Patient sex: F
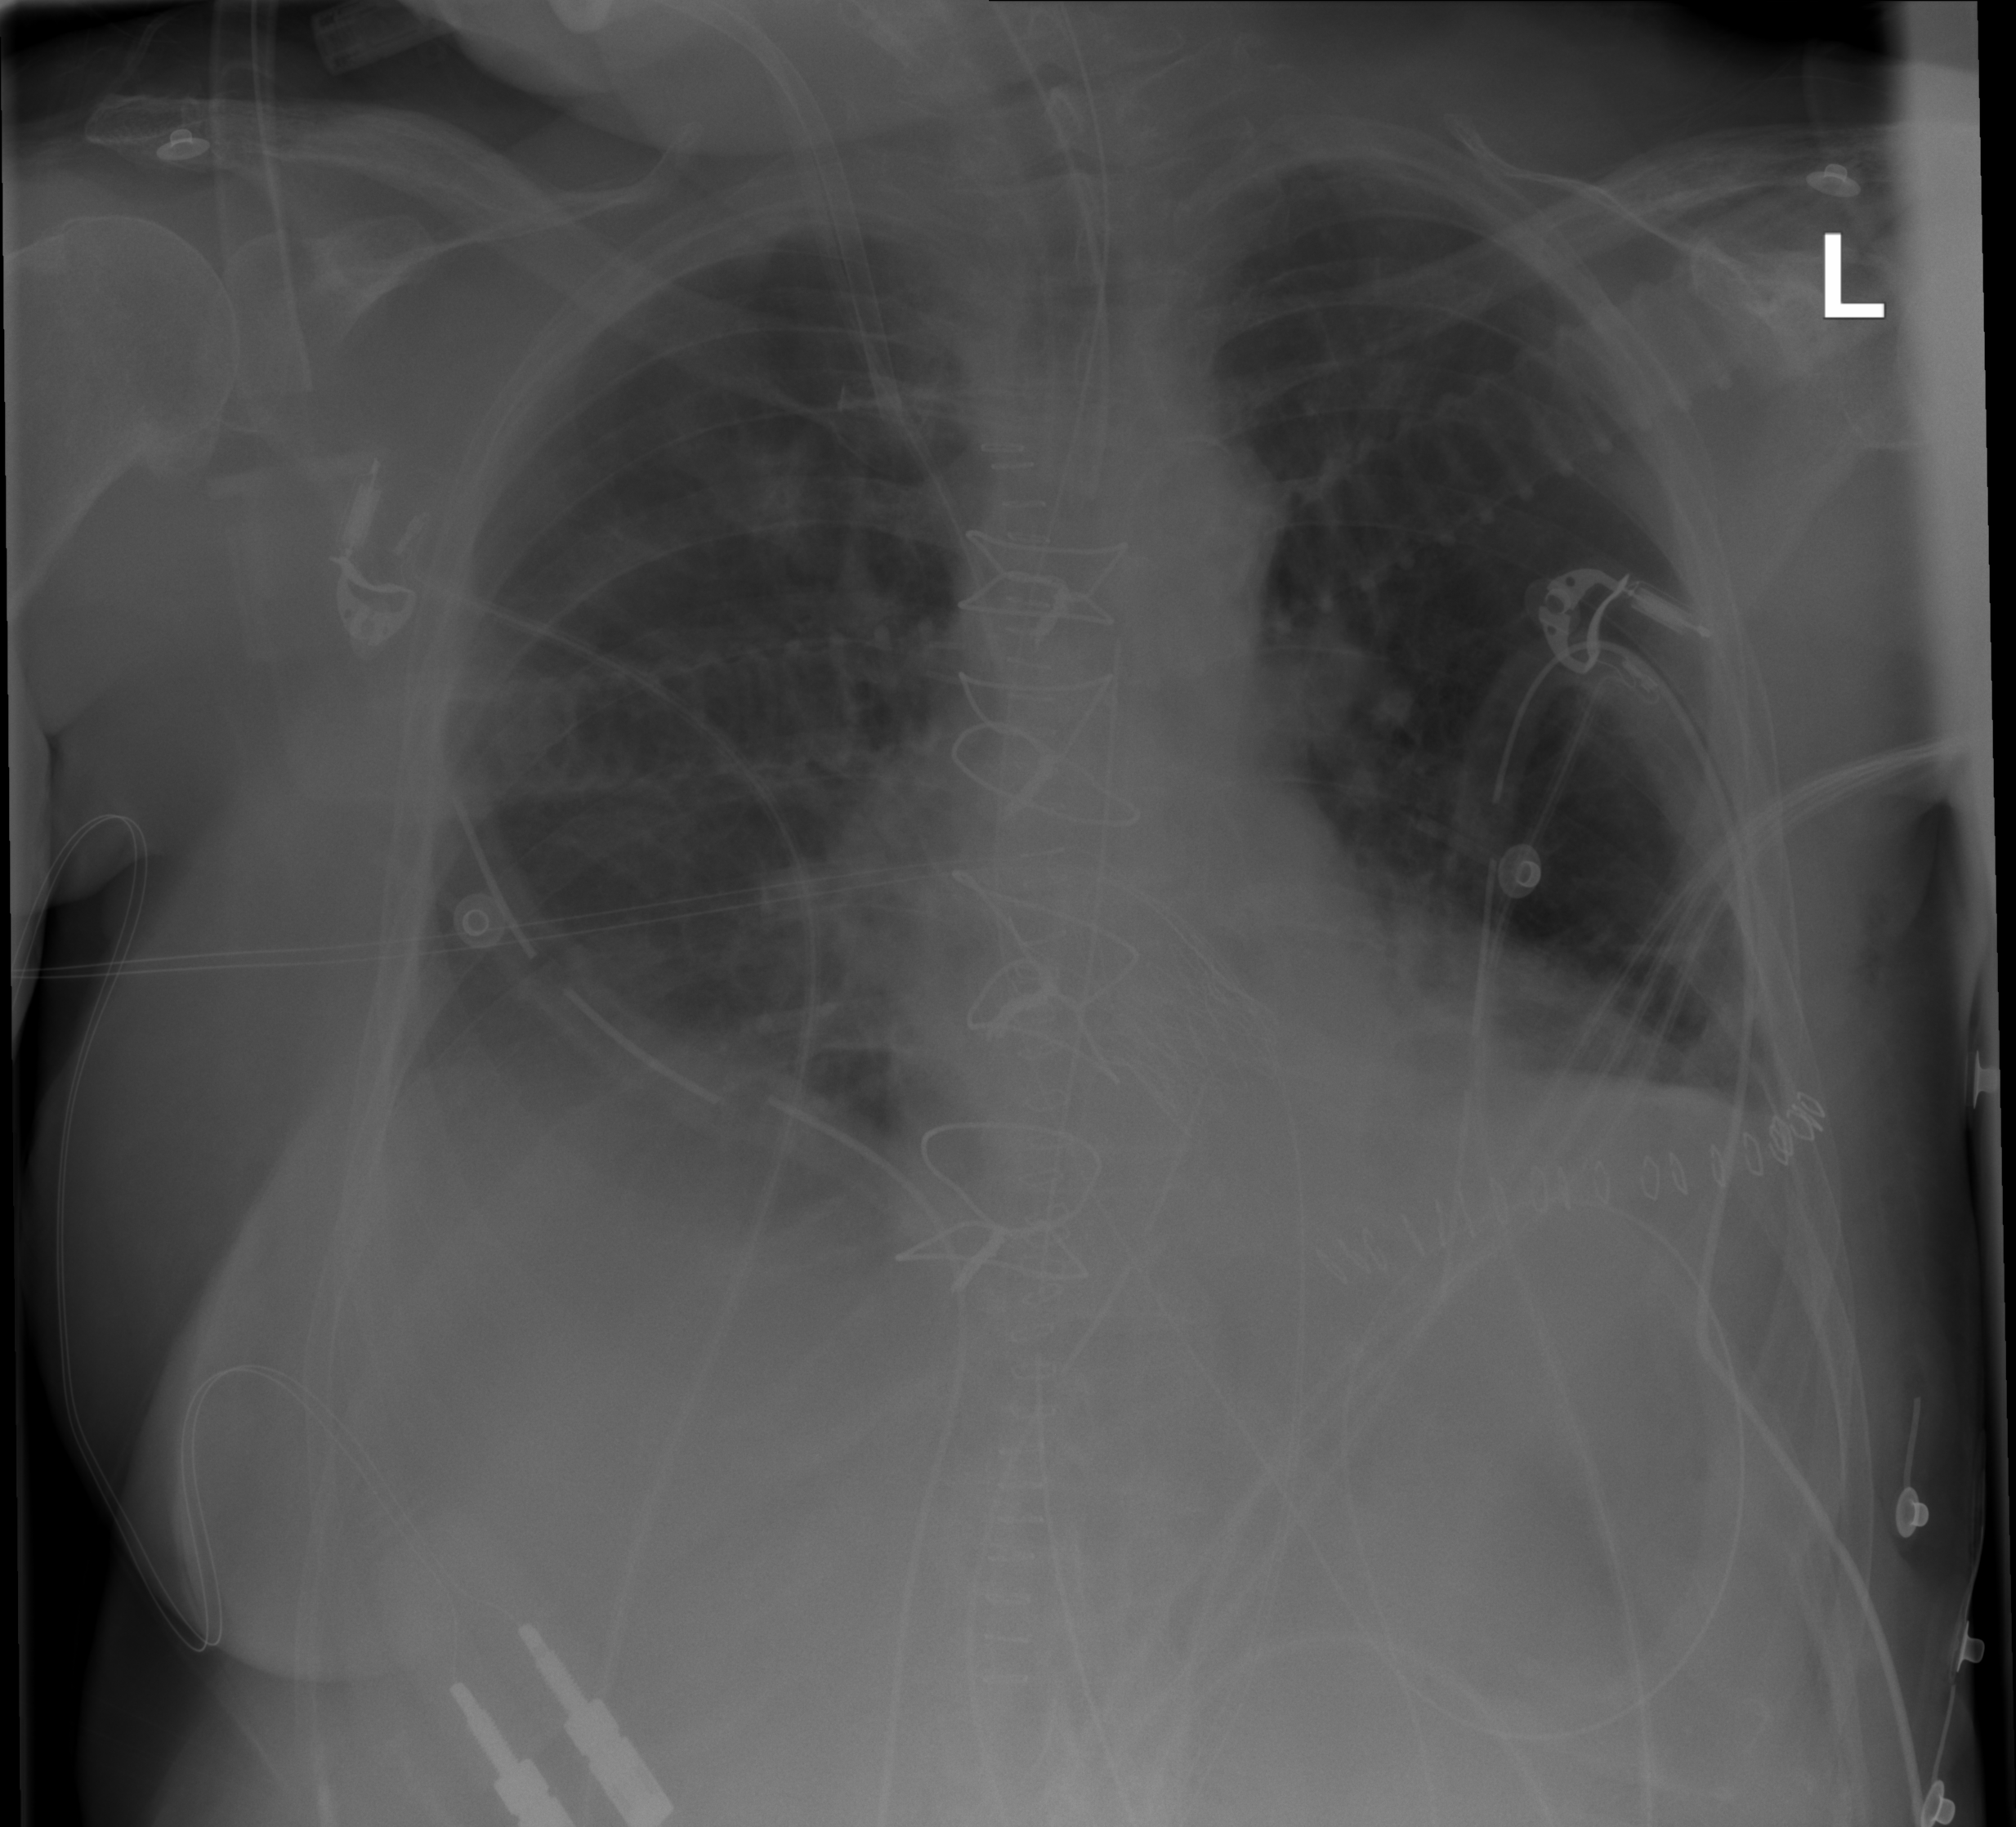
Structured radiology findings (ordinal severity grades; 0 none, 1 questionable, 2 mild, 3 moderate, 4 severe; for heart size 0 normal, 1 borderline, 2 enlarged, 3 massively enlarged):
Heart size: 0
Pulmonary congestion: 1
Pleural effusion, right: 2
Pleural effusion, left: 0
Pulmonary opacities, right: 1
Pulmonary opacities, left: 1
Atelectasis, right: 2
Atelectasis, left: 1